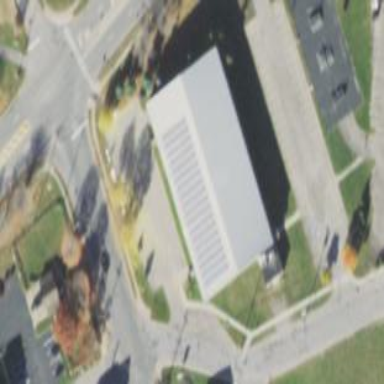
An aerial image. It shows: Civic building.